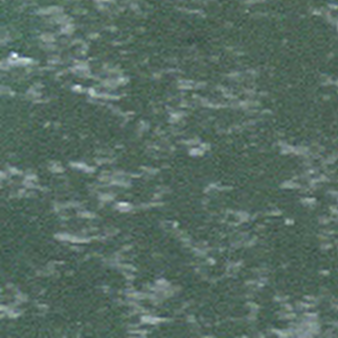
Label: other